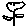
Label: flower